Question: I have two tables in MySQL which are sale and material details.
I want to calculate the profit I made by selling items which is
'profit = (total) -(qty* landedcost)'
Here is the structure of the two tables:

This is the query
'''
SELECT sale.name ,sale.total-(sale.qty * materialdetails.landingcost) AS
result
FROM sale JOIN materialdetails
on sale.id = materialdetails.id
GROUP BY sale.name,result;
'''
the result i get :
<URL>
I want something like this
'''
name result
A4 5000
Computer 40000
Flash memory 1000
Headphone 22000
Mobile 35000
'''
Any idea please?
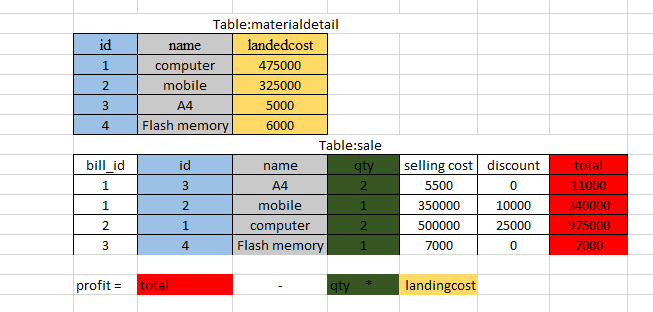
Answer: You should sum the result and group by 'sale.name' only, something like this:
'''
SELECT sale.name ,sum(sale.total-(sale.qty * materialdetails.landingcost)) AS
result
FROM sale JOIN materialdetails
on sale.id = materialdetails.id
GROUP BY sale.name;
'''
Explanation: if you group by two fields 'GROUP BY sale.name,result' you will get one line for all records that have the same 'sale.name' 'result', so for instance
'''
name result
Computer 10000
Computer 25000
'''
are two different lines and they are not grouped together as one.